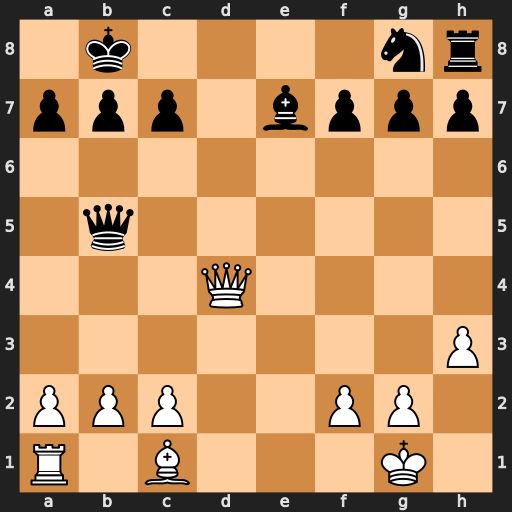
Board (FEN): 1k4nr/ppp1bppp/8/1q6/3Q4/7P/PPP2PP1/R1B3K1
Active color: w
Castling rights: -
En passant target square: -
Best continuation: Qxg7 Nf6 Qxh8+